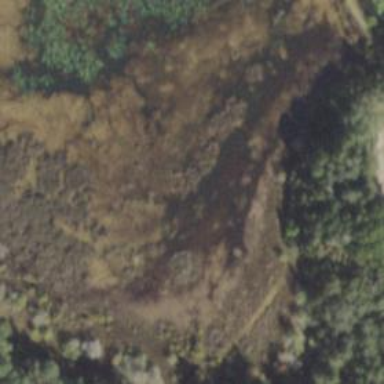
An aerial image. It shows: Wetland area characterized by wet meadow.